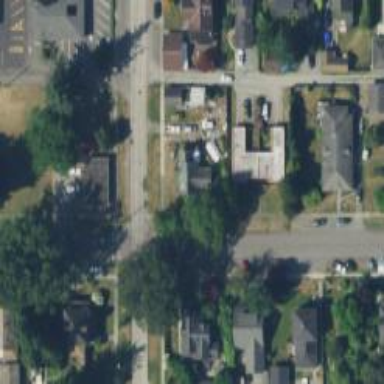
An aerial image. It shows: Residential road with separate sidewalk.